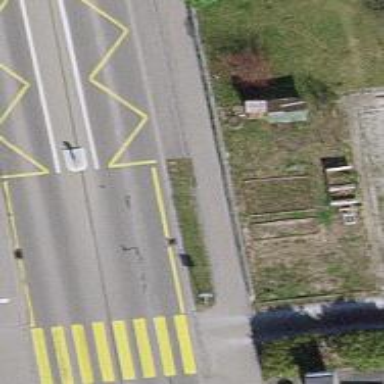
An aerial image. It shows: Sidewalk leading to public transport platform.